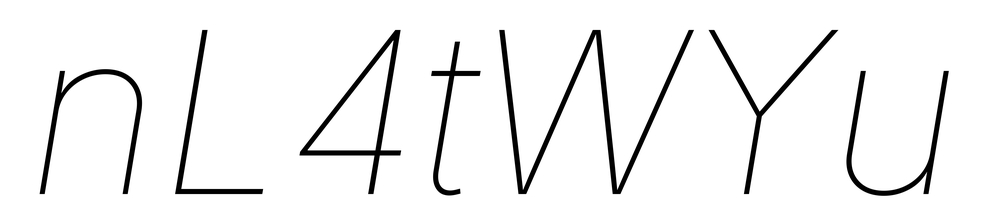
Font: Inter-Italic_Thin_Italic